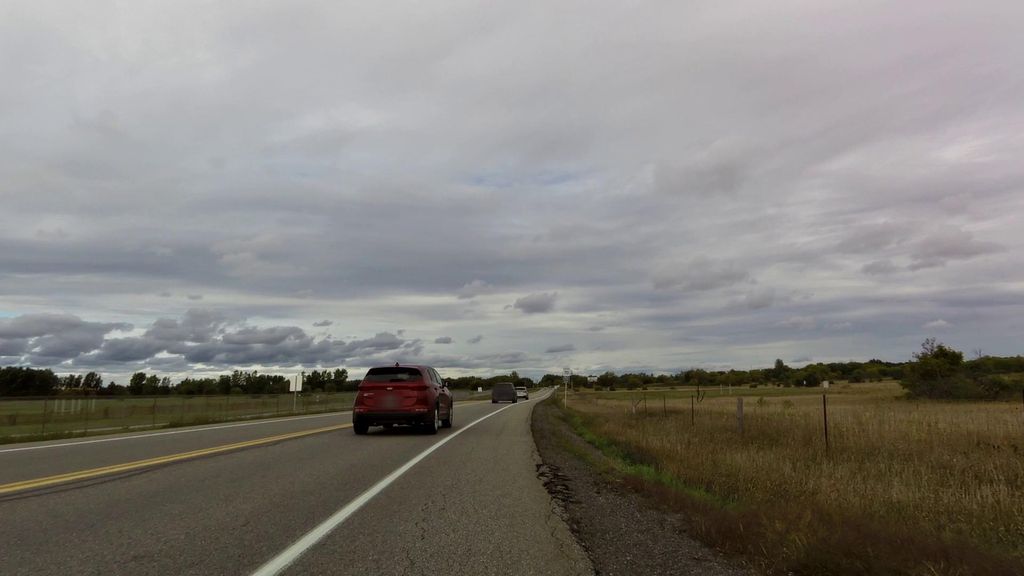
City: ottawa-gatineau